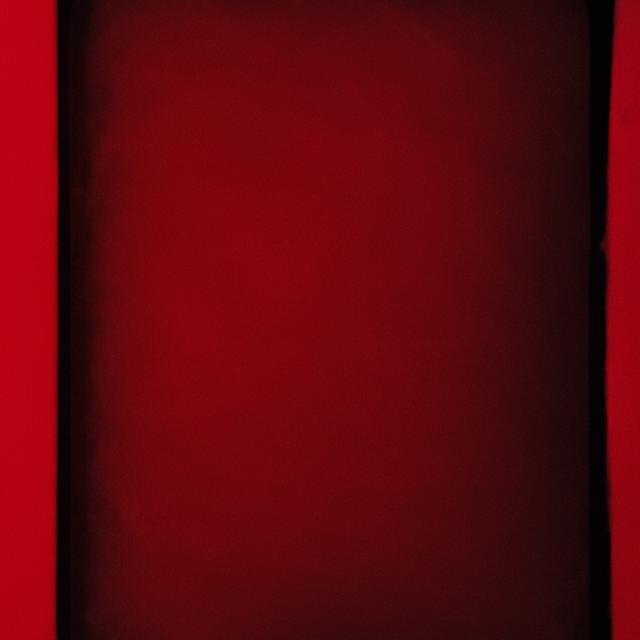
Healthy canine skin — no visible lesions, inflammation, or abnormalities. The skin and coat appear normal.